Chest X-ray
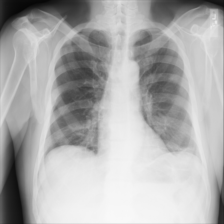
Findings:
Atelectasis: positive
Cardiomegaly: negative
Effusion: positive
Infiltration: negative
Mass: negative
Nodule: negative
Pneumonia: negative
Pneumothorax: negative
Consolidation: negative
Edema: negative
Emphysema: negative
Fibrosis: negative
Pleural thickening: negative
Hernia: negative